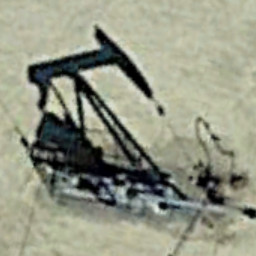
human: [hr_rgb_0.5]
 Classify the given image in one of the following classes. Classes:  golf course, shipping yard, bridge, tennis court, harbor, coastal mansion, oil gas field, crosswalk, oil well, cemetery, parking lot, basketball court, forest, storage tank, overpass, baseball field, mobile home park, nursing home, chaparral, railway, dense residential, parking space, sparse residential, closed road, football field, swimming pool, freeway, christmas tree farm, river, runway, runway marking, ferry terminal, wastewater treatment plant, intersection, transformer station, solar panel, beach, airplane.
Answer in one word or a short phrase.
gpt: oil well